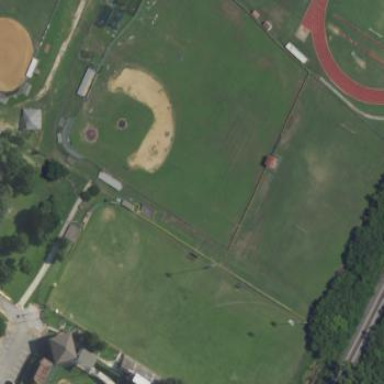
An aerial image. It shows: Baseball pitch for leisure land activities.